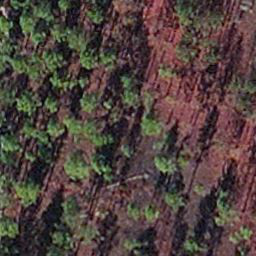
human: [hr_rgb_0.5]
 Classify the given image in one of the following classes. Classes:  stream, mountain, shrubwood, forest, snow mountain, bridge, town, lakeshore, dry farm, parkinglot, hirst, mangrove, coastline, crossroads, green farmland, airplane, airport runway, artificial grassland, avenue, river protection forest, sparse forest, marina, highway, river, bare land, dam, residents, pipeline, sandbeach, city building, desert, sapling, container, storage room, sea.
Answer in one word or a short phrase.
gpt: sapling